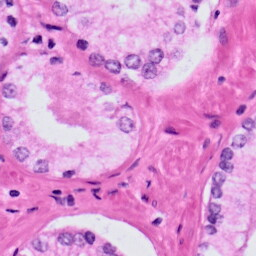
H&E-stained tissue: Prostate